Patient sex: M
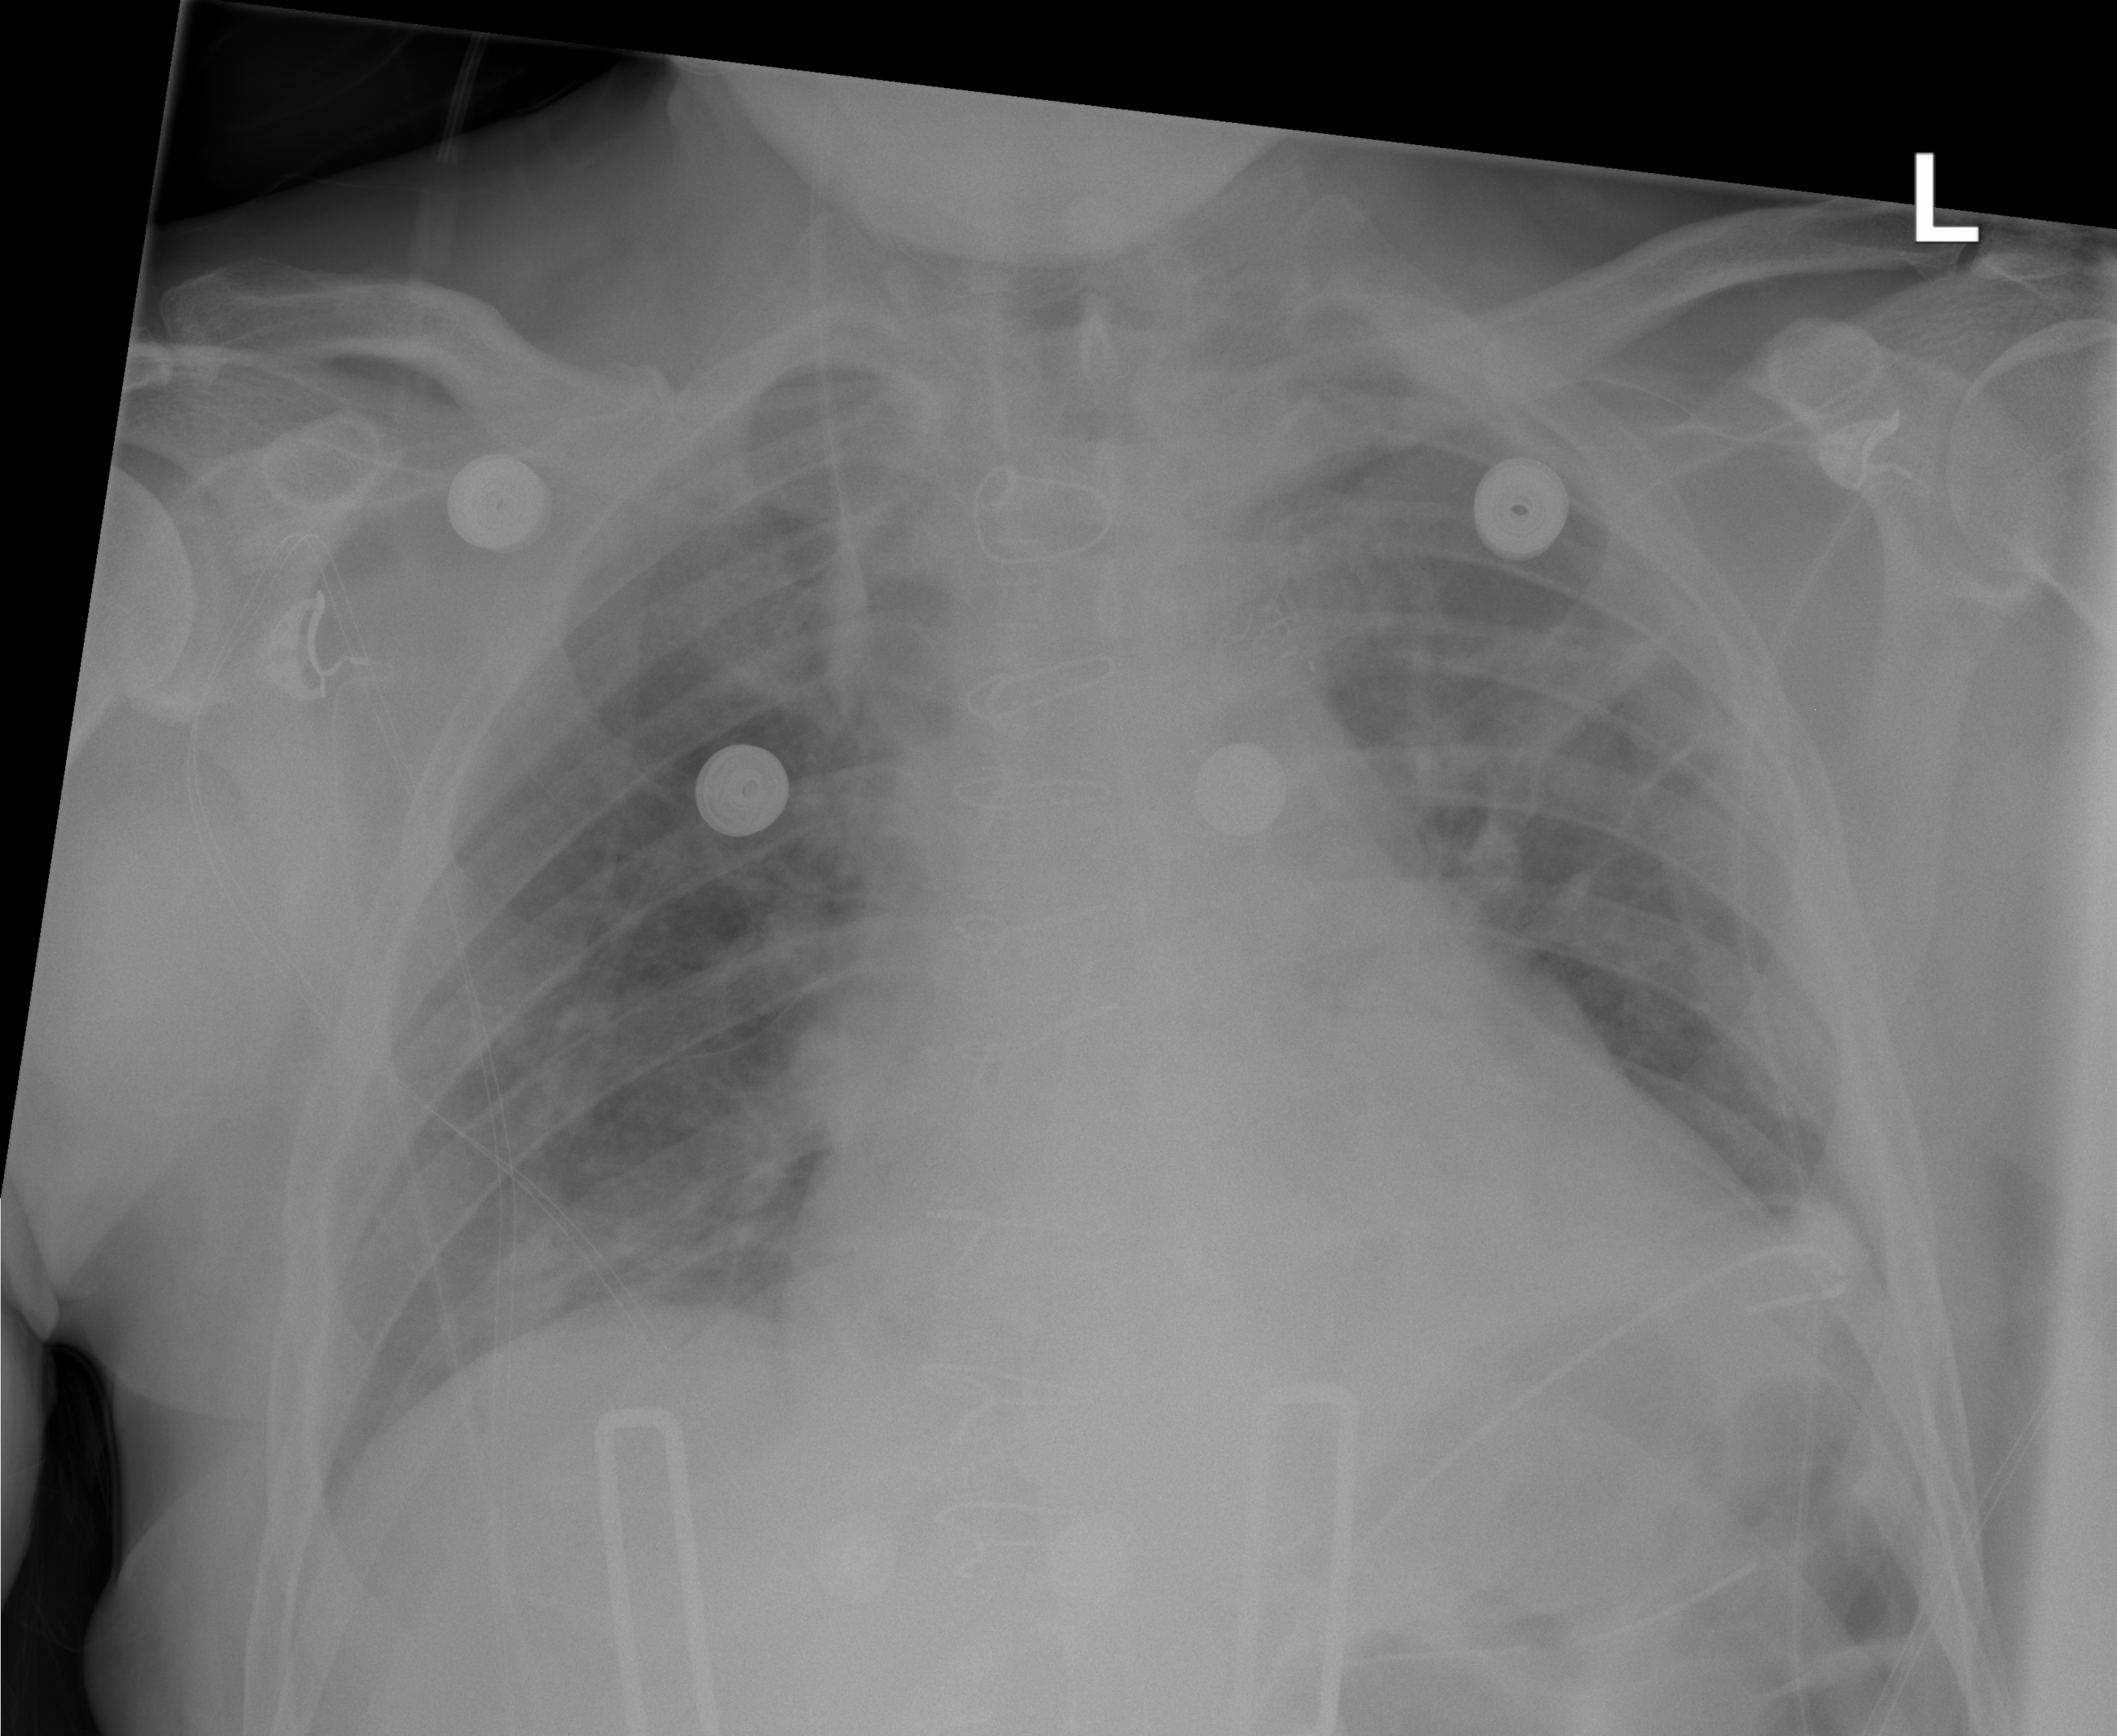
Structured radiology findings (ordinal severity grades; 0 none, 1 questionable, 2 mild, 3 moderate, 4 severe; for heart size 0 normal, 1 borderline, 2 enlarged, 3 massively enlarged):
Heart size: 1
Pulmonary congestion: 2
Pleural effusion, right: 0
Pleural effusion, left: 2
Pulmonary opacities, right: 2
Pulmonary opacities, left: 2
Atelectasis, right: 2
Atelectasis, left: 2